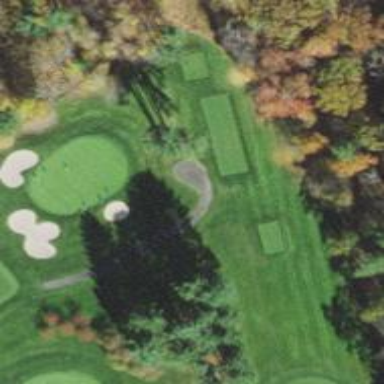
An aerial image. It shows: Pathway for golfing.